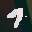
Label: 7